Field crop: maize
Growth stage: 2
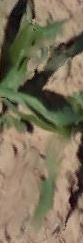
Species: maize